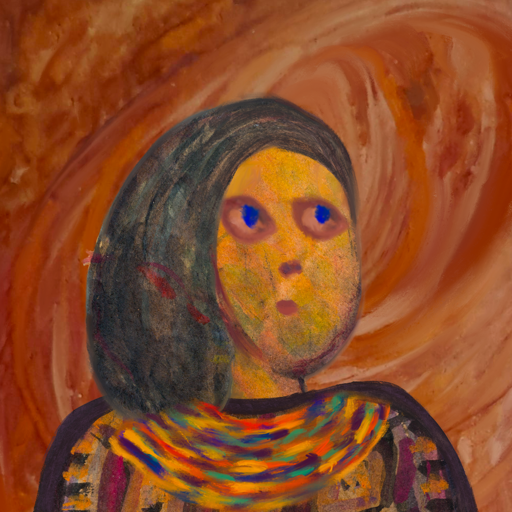
Background: Pious_Lady, Head And Neck Side: Gypsy_Mother, Face Side: Mother_And_Son_Mother, Bust: Doll, Hair Side: Gypsy_Mother, Head Accessory: Blank, Second Necklace: An_Impression_2, Necklace: Blank, Baby: Blank